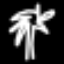
Label: palm tree